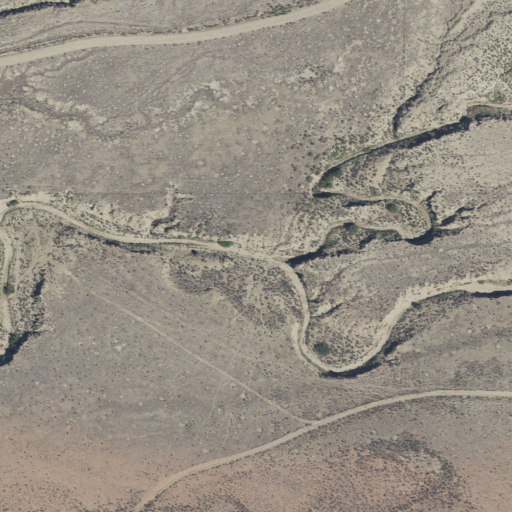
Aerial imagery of valley in Utah named Wiggler Wash containing shrub and open development